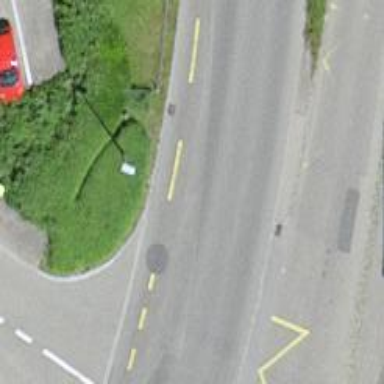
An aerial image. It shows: Secondary road with lane designated for cycling on the left side. The road surface is asphalt.